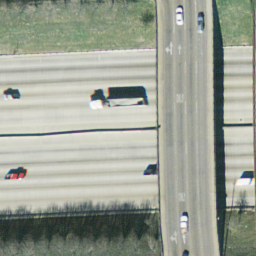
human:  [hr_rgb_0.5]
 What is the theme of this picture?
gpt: overpass

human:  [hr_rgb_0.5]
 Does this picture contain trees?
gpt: yes

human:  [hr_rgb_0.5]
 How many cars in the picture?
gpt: eight

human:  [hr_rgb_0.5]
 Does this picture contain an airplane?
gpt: no

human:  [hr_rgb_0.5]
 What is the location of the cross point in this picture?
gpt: right